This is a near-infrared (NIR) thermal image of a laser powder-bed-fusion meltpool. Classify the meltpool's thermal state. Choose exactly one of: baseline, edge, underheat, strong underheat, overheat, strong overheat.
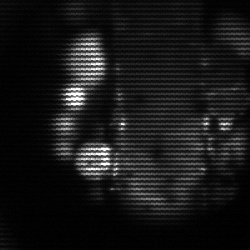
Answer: strong underheat